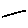
Label: line